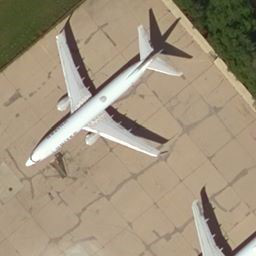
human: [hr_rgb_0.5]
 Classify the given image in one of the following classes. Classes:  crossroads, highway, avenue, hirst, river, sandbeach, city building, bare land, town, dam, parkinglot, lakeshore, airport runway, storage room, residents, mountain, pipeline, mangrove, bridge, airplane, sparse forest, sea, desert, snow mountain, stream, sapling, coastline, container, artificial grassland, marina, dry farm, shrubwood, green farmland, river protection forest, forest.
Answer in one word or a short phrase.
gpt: airplane